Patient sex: F
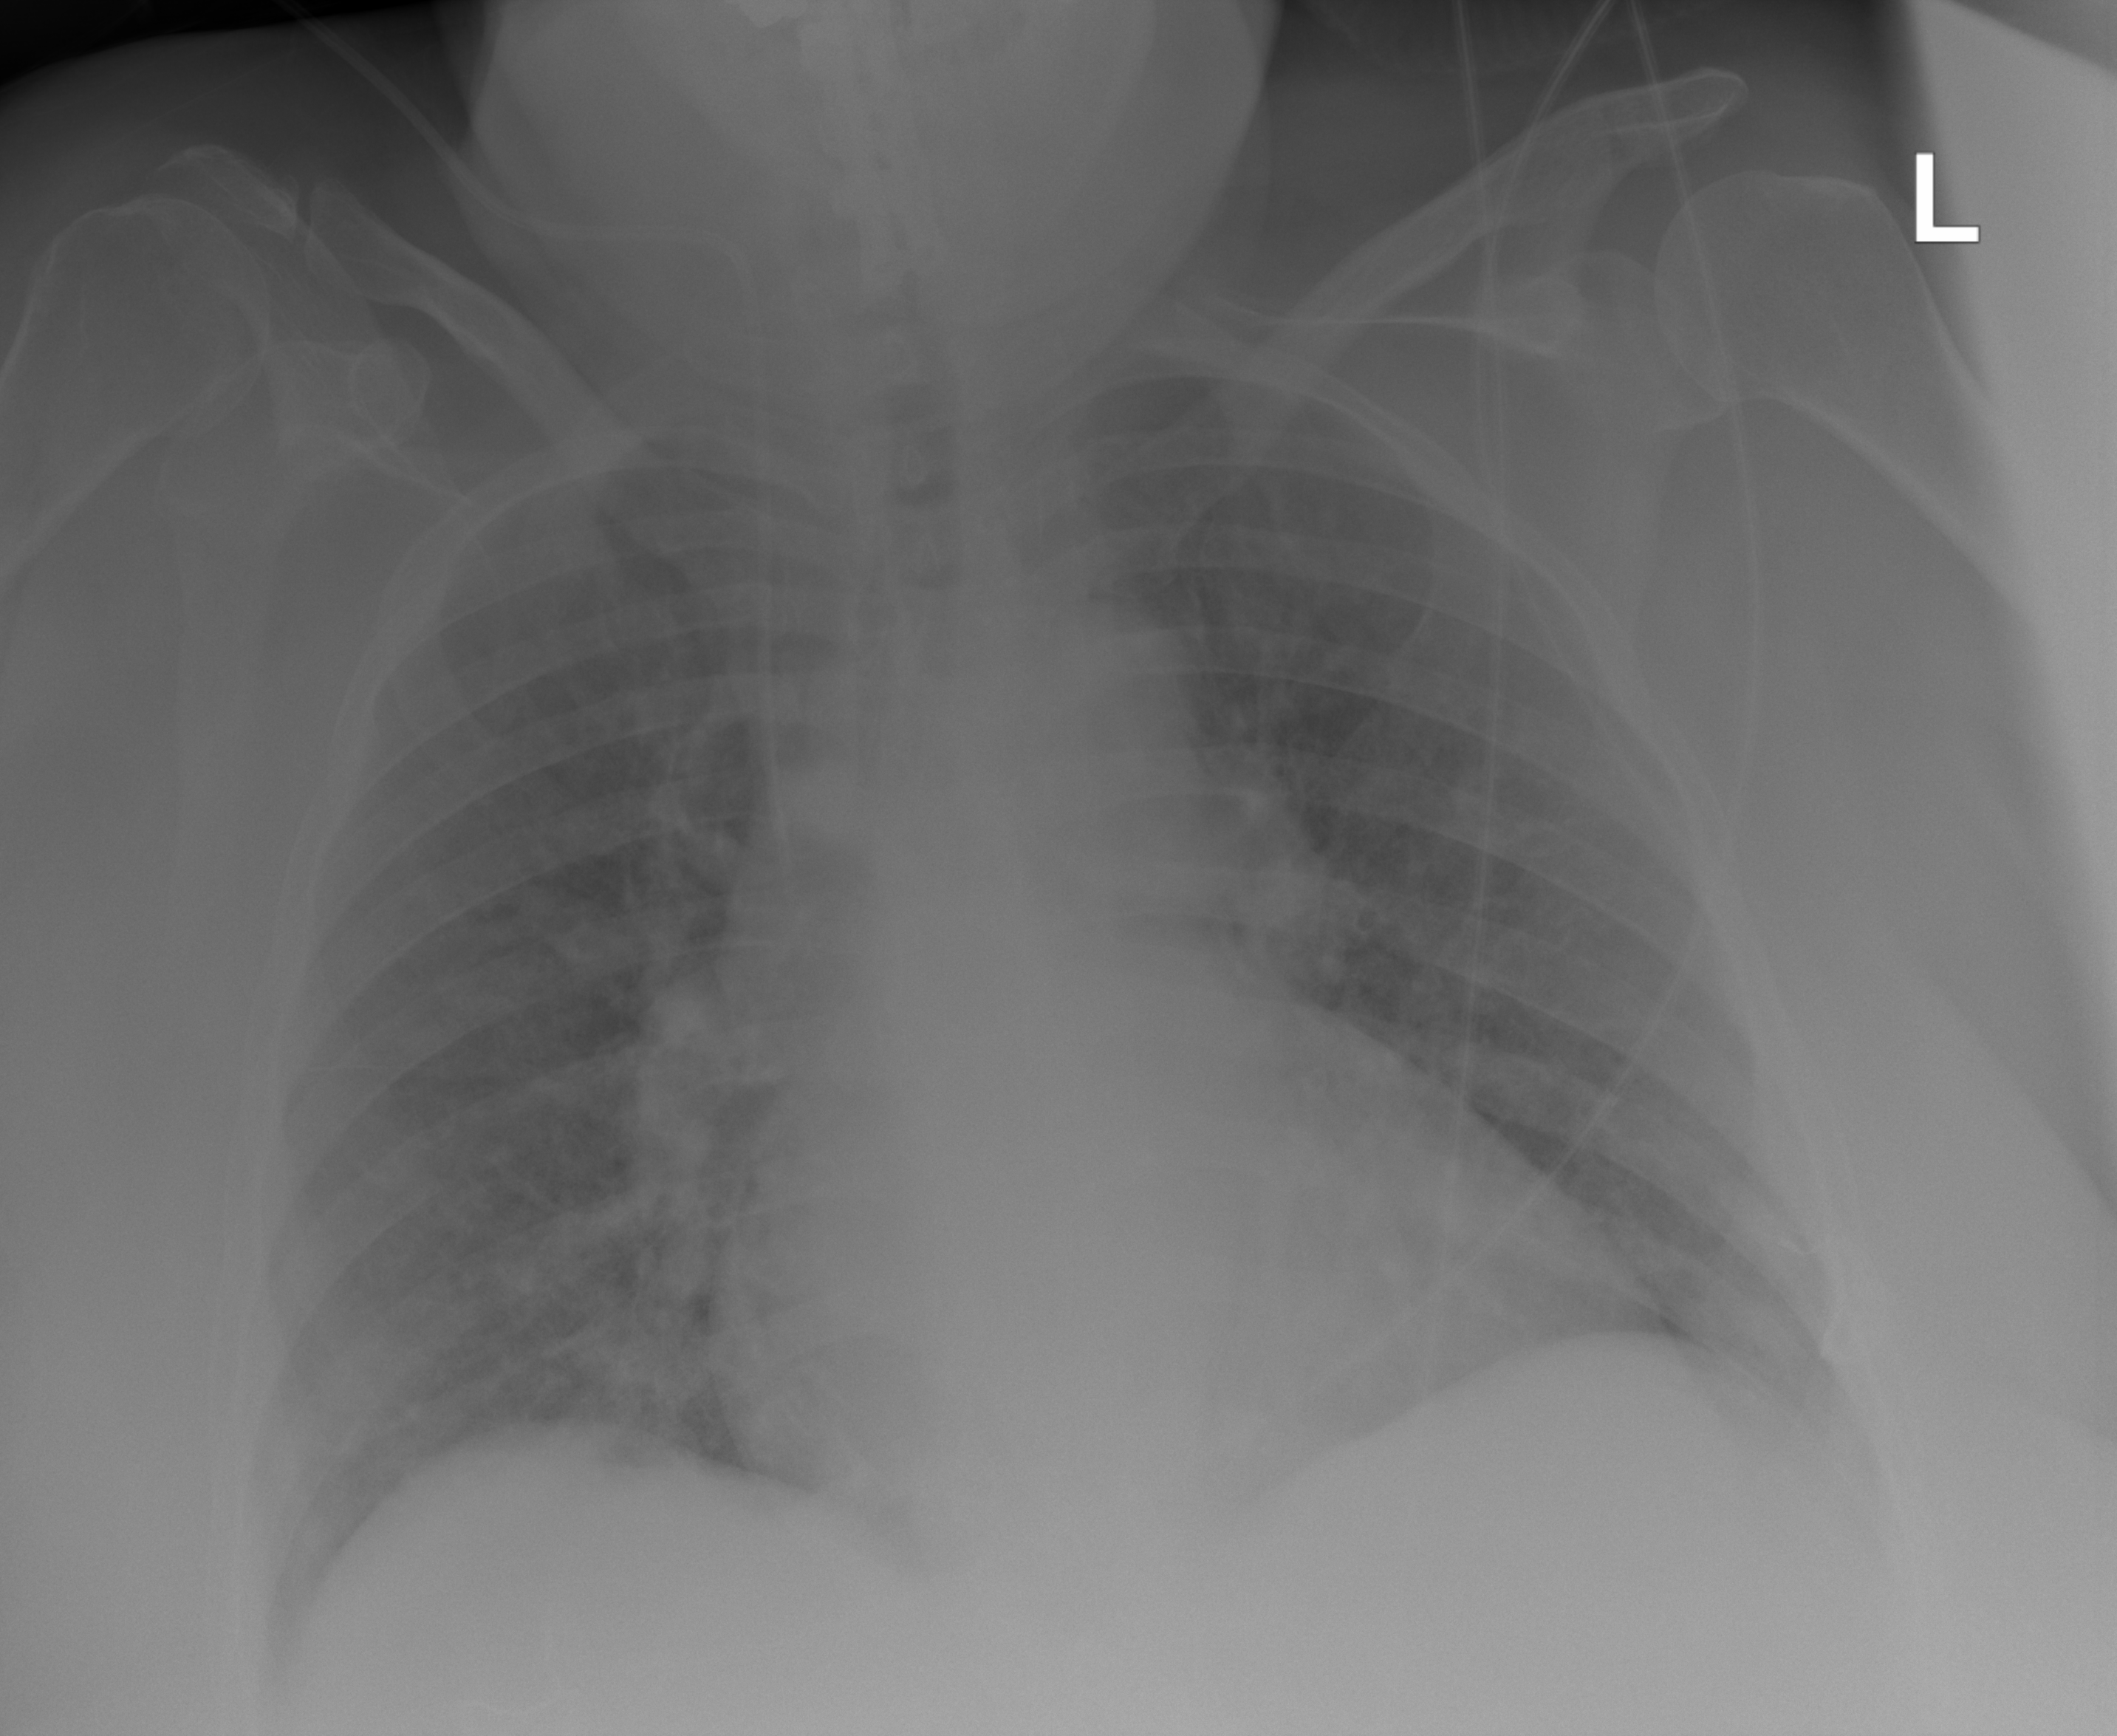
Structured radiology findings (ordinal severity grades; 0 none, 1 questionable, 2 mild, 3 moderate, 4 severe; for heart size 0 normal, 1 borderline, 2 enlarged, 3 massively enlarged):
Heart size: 2
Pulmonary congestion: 2
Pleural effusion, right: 0
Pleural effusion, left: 0
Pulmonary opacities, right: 2
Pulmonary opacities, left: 2
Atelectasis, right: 2
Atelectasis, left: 2